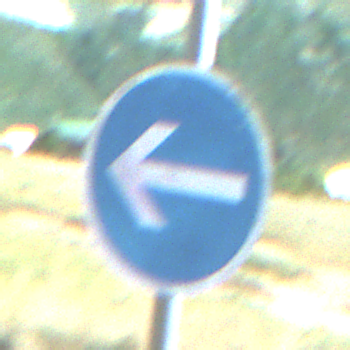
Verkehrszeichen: VorgeschriebeneFahrtrichtungHierLinks
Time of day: Night
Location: Outdoor (Nature)
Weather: PartlyCloudy
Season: NotSpecified
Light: Natural